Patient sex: M
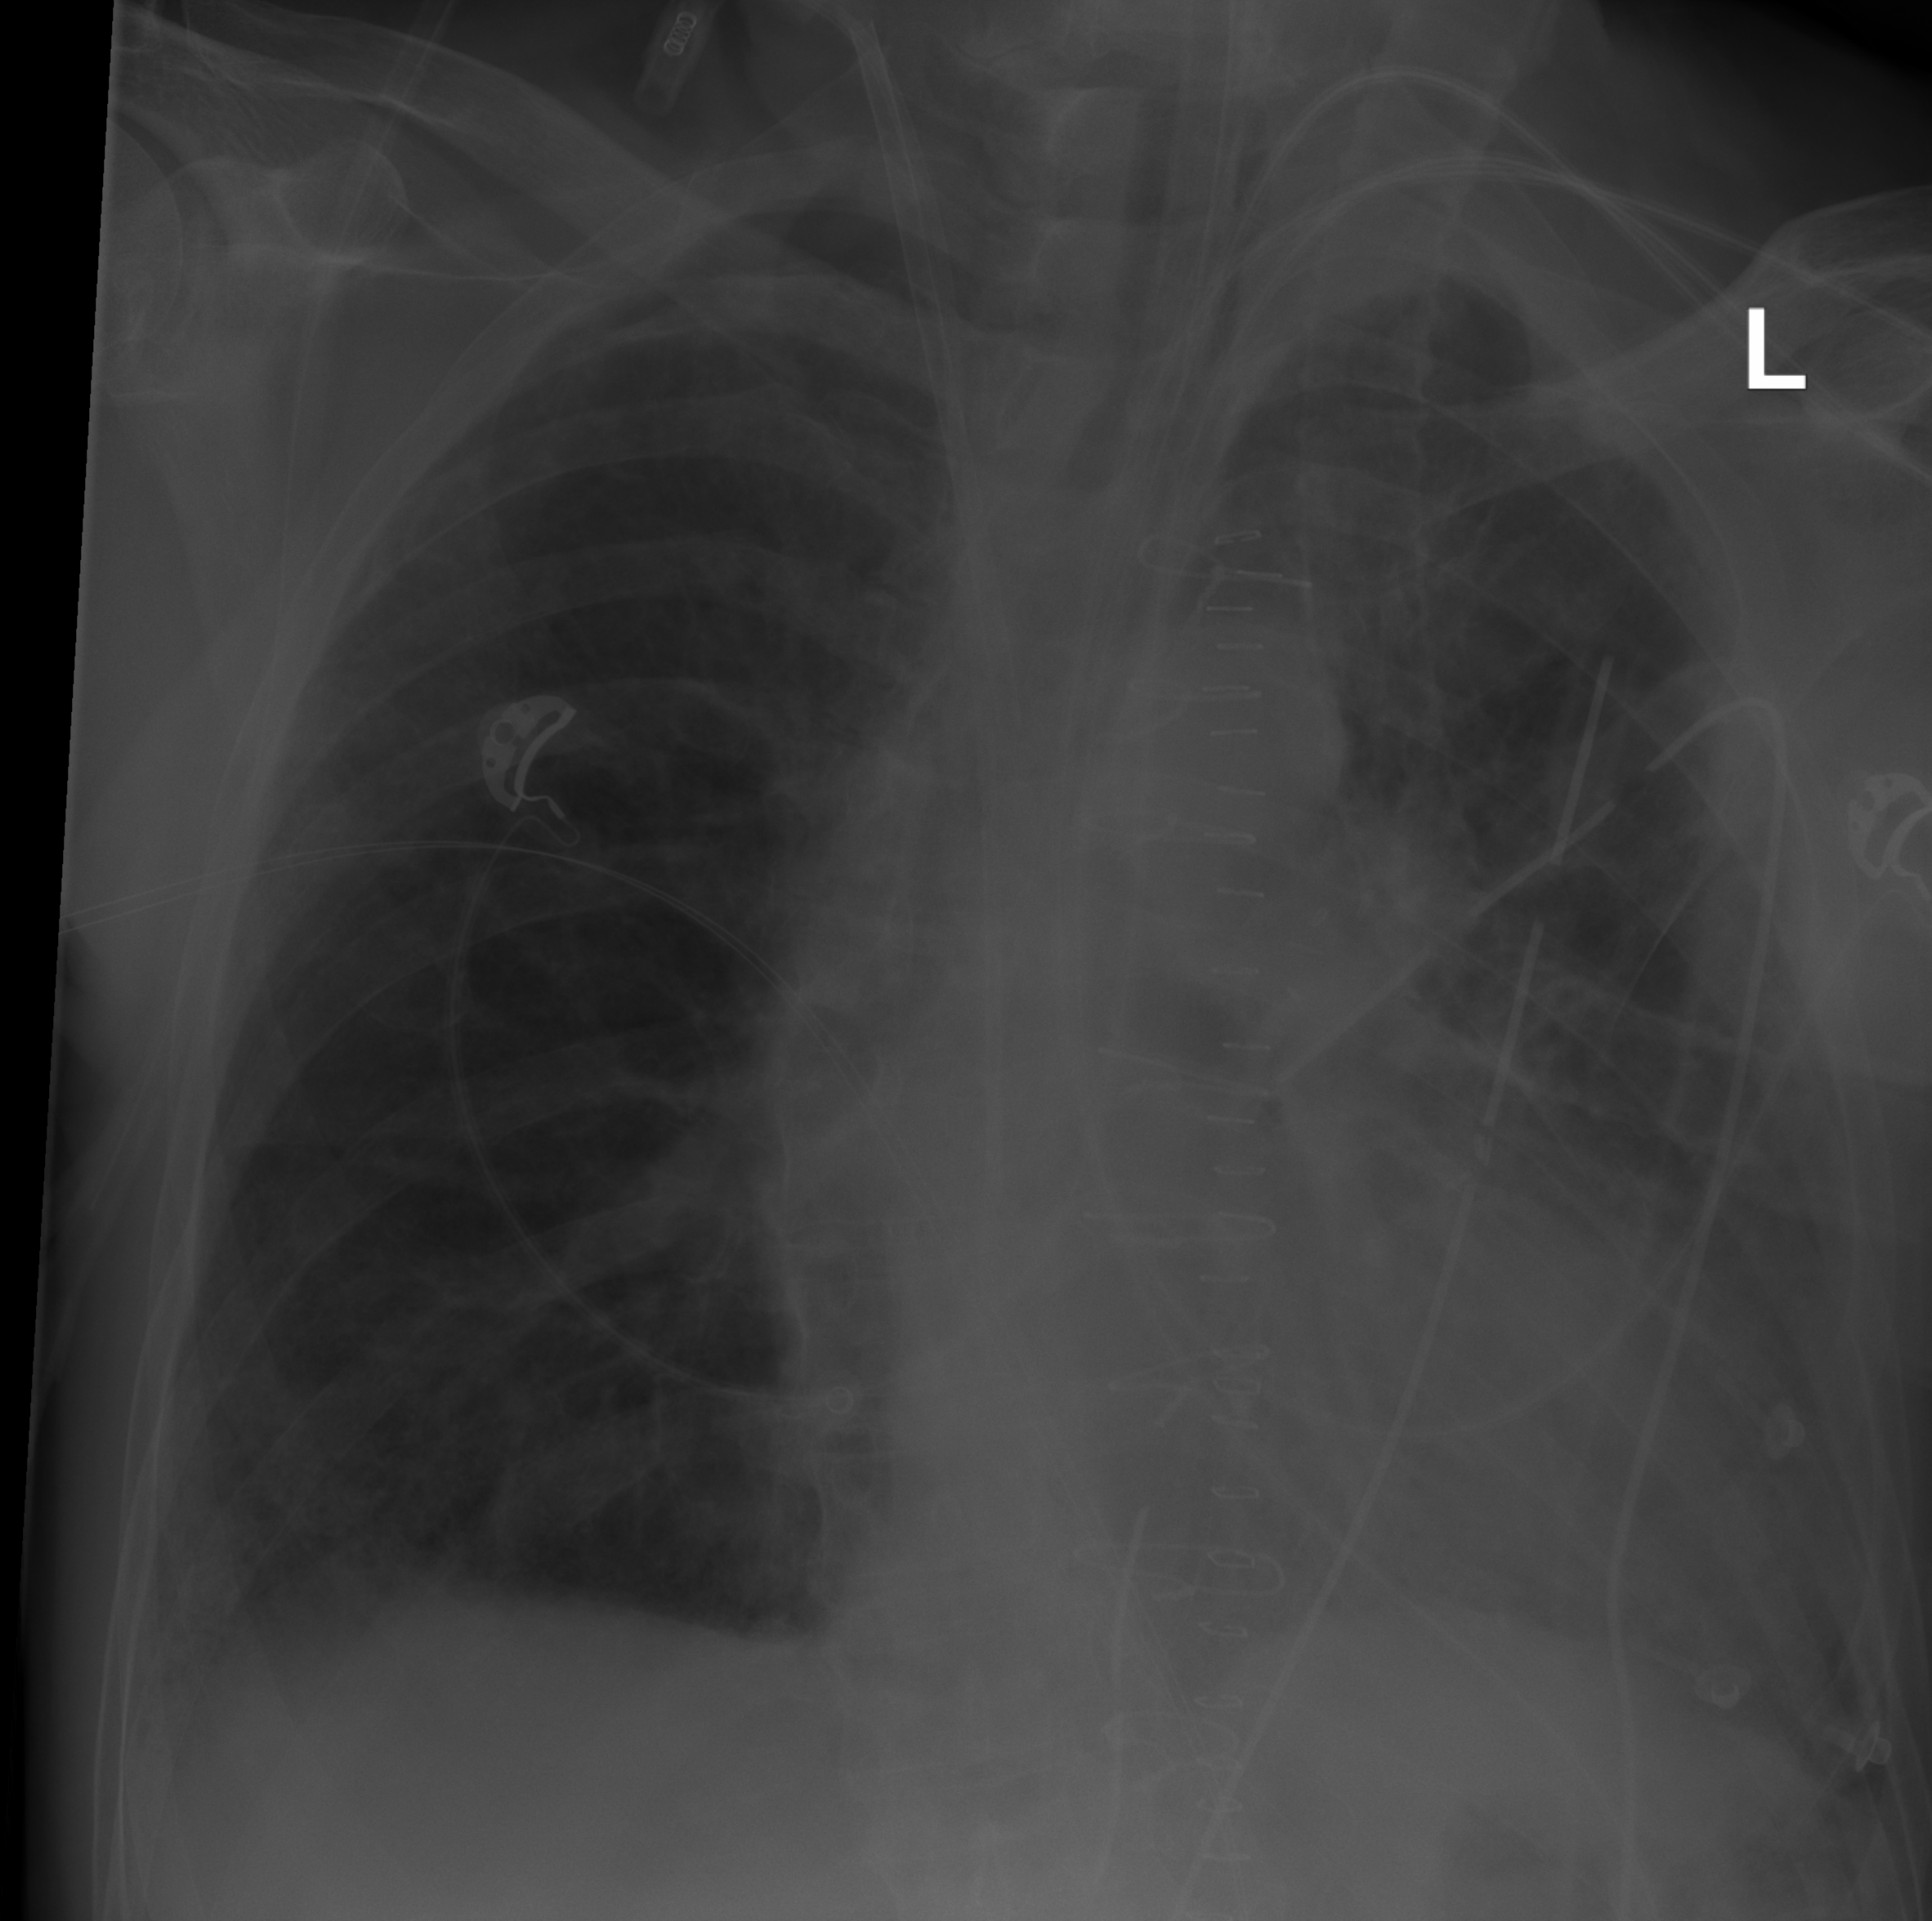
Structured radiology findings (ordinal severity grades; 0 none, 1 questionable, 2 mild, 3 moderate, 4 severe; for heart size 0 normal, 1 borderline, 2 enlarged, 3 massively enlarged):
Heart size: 0
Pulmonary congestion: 0
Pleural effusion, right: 0
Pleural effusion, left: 0
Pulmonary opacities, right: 0
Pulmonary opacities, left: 0
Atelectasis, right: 2
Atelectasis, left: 2